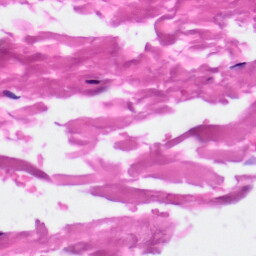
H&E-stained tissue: Skin